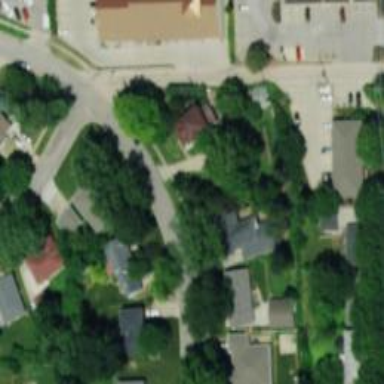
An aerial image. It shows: Residential road.